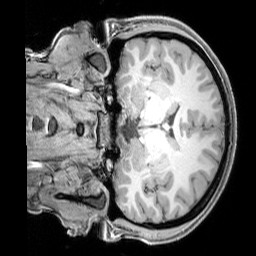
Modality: T1w
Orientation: coronal
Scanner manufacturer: siemens
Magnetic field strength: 3 T
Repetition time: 2.3 s
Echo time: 0.00226 s